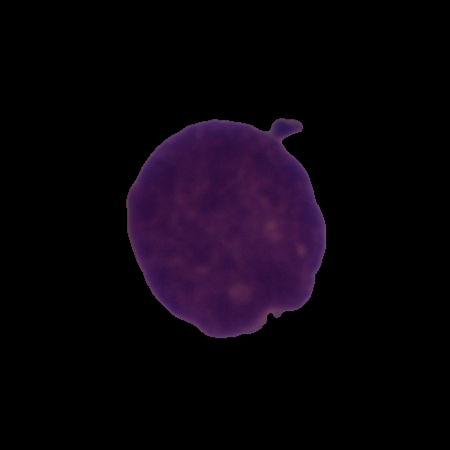
Label: cancer